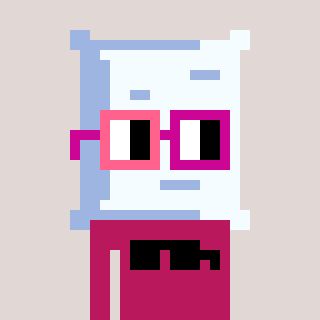
a pixel art character with square pink and red glasses, a pillow-shaped head and a darkpink-colored body on a warm background